Question: From following this question, <URL>
DynamoDB --> DynamoDBStreams --> Lambda Function --> Kinesis Firehose --> Redshift.
How do I configure my Kinesis function to pick up the Lambda function source?
I created a DynamoDB table (Purchase Sales), and Added DynamoDB Streams. Then I configured the Lambda function to pickup the DynamoDB Stream. My question is how do I configure Kinesis to pick up the Lambda function Source? I know how to configure Lambda Transformation, however would like to pick up as Source. Not sure how to configure the Direct Put Source below.
Thanks,<URL>

<URL>
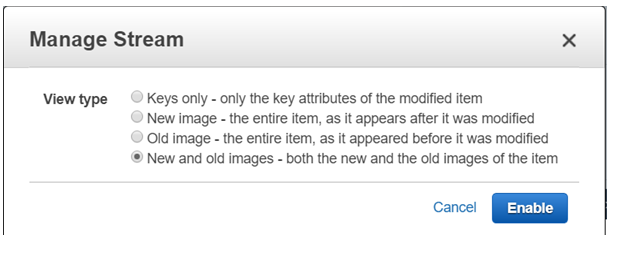
Answer: In your case, you would stream the dynamodb to redshift
'DynamoDB --> DynamoDBStreams --> Lambda Function --> Kinesis Firehose --> Redshift.'
First, you need a lambda function handle the DynamoDBStream. For each DynamoDBStream event, use firehose 'PutRecord' API to send the data to firehose. From the <URL>
'''
var firehose = new AWS.Firehose();
firehose.putRecord({
DeliveryStreamName: 'STRING_VALUE', /* required */
Record: { /* required */
Data: new Buffer('...') || 'STRING_VALUE' /* Strings will be Base-64 encoded on your behalf */ /* required */
}
}, function(err, data) {
if (err) console.log(err, err.stack); // an error occurred
else console.log(data); // successful response
});
'''
Next, we have to know how the data being insert into the RedShift. From the <URL>,
> For data delivery to Amazon Redshift, Kinesis Firehose first delivers
incoming data to your S3 bucket in the format described earlier.
Kinesis Firehose then issues an Amazon Redshift COPY command to load
the data from your S3 bucket to your Amazon Redshift cluster.
So, we should know what data format to let the 'COPY' command map the data into RedShift schema. We have to follow the <URL>.
> By default, the COPY command expects the source data to be
character-delimited UTF-8 text. The default delimiter is a pipe
character ( | ).
So, you could program the lambda which input dynamodb stream event, transform it to pipe (|) separated line record, and write it to firehose.
'''
var firehose = new AWS.Firehose();
firehose.putRecord({
DeliveryStreamName: 'YOUR_FIREHOSE_NAME',
Record: { /* required */
Data: "RED_SHIFT_COLUMN_1_DATA|RED_SHIFT_COLUMN_2_DATA
"
}
}, function(err, data) {
if (err) console.log(err, err.stack); // an error occurred
else console.log(data); // successful response
});
'''
remember to add '
' as the firehose will not append new line for you.